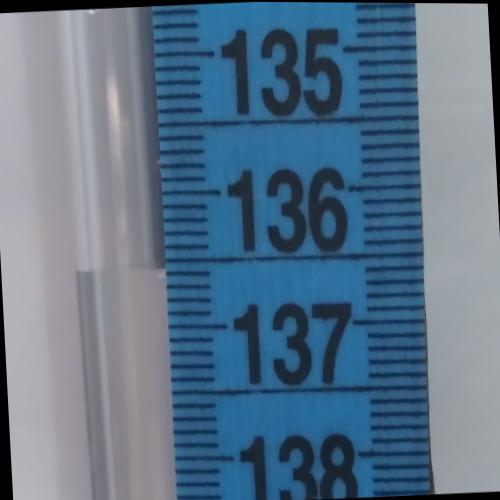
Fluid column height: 136.6 cm